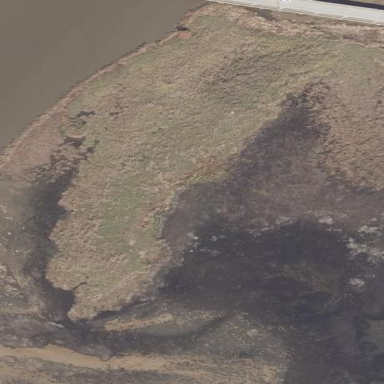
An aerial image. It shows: Marsh wetland.